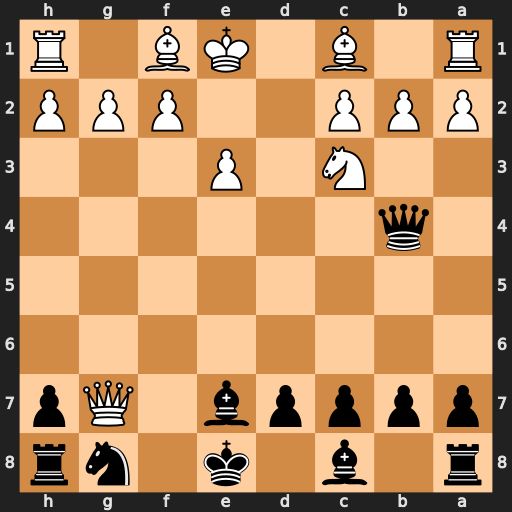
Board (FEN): r1b1k1nr/ppppb1Qp/8/8/1q6/2N1P3/PPP2PPP/R1B1KB1R
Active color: b
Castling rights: KQkq
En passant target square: -
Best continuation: Bf6 Qg3 Bxc3+ Kd1 Bf6